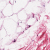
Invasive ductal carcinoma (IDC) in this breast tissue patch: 0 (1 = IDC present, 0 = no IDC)